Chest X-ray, PA view. Patient: 42 years old, sex M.
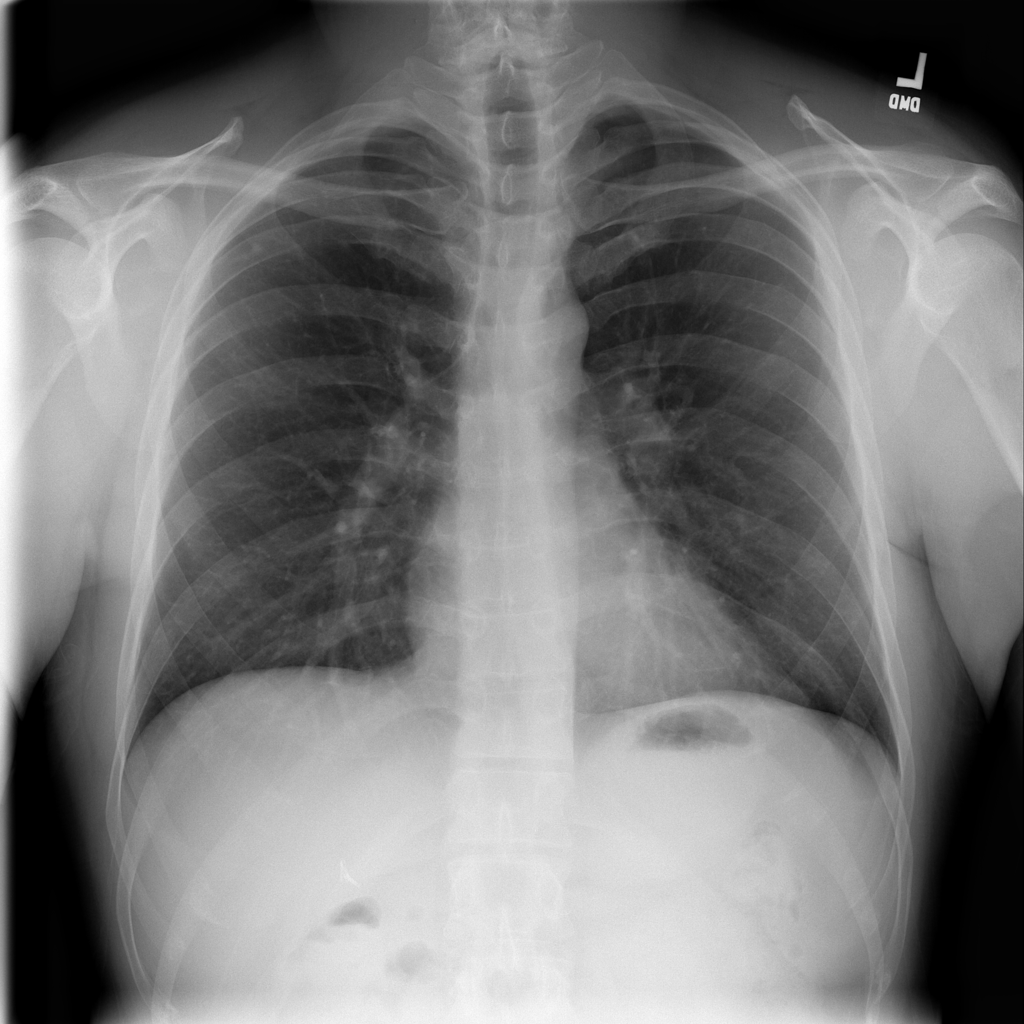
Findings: No Finding